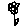
Label: flower